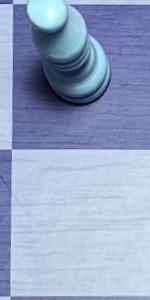
Label: Empty